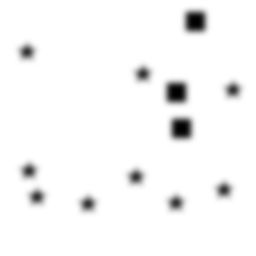
Squares: 3
Triangles: 0
Stars: 9
Total shapes: 12